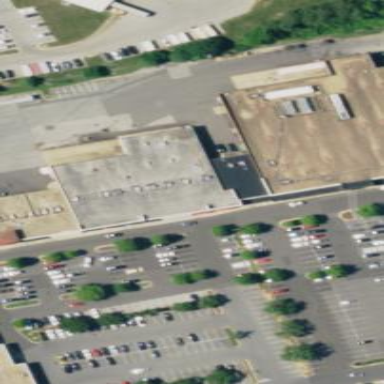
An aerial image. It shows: Retail building.